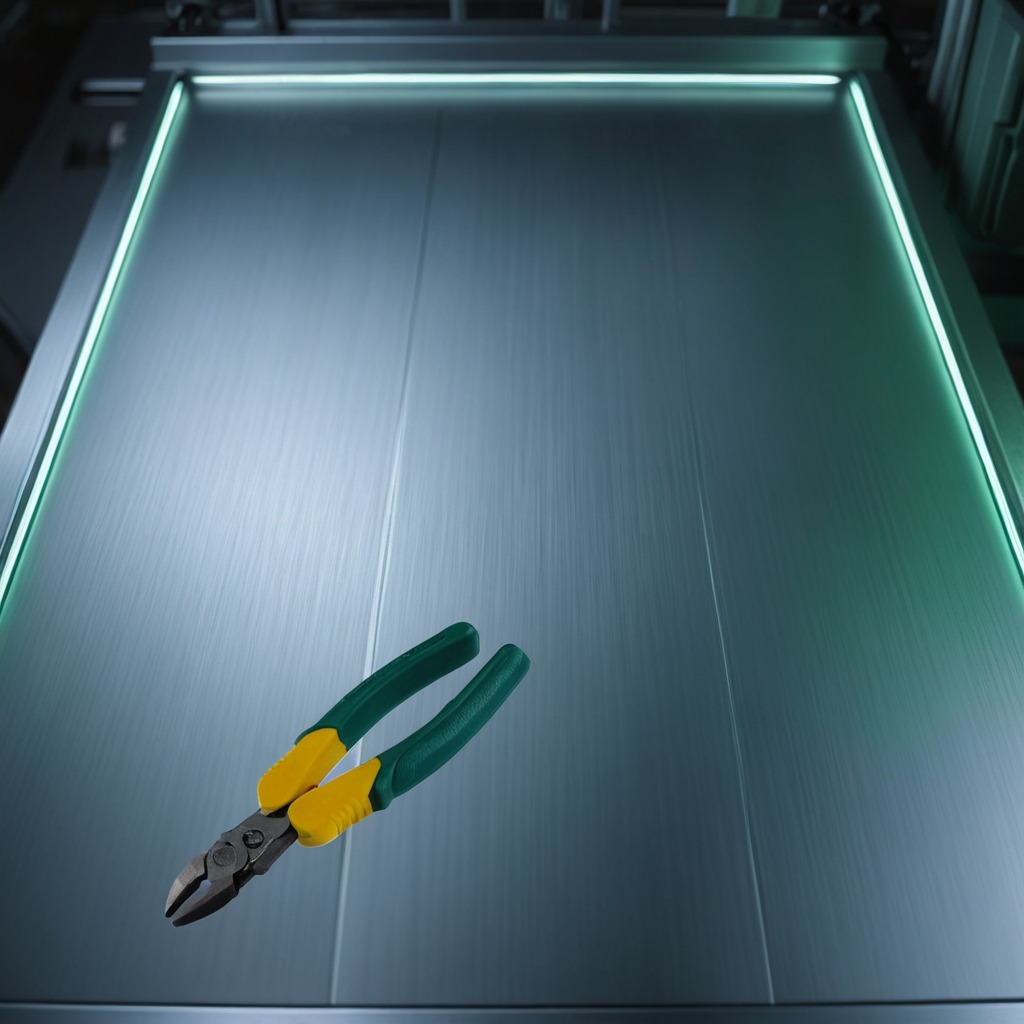
A plier is lying on the metal table.